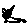
Label: cat